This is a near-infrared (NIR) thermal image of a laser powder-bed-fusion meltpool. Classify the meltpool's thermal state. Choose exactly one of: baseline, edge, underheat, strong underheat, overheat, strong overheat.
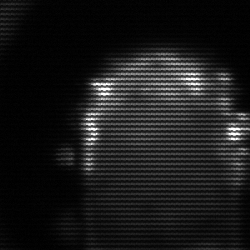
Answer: baseline